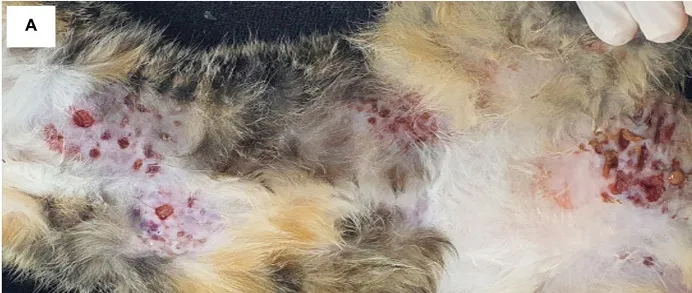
Clinical features and cytological examination of the present case. At the initial presentation, multifocal ulcerated nodules were observed on thorax, abdomen, and limbs. Some nodules showed serosanguinous discharge (A).
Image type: medical_photograph (skin_photograph)